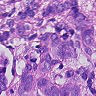
Metastatic tissue present: yes